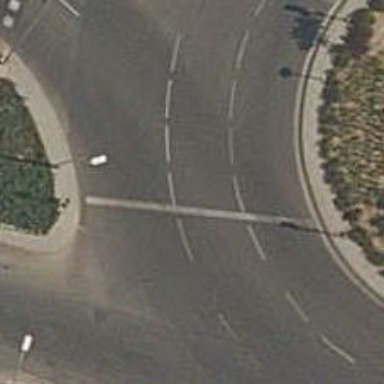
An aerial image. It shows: Road with traffic signals at crossing.